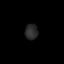
Tissue: lung
Cell type: Endothelial cells
Senescence score: 0.547
Nuclear area (px): 195
Mean DAPI intensity: 42.2